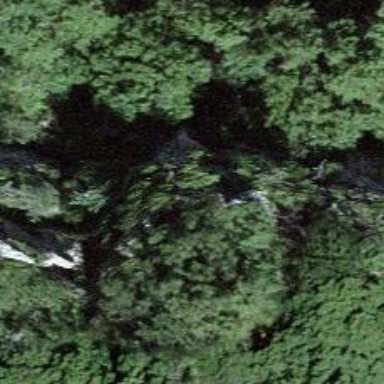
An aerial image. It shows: Cliff in nature.